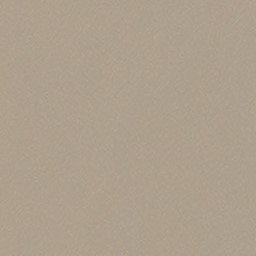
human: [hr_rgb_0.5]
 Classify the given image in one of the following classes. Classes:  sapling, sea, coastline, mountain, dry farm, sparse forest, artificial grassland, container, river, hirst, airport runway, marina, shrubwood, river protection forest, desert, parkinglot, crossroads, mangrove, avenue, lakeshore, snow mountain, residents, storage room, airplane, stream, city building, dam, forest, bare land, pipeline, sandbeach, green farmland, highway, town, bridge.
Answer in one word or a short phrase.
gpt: desert